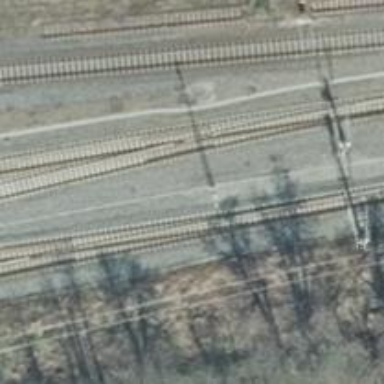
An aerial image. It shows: Siding railway line with electrified contact line for the trains.